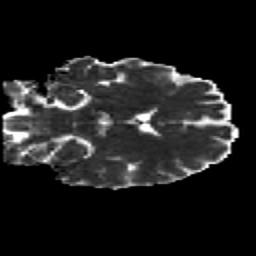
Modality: MD
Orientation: coronal
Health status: healthy
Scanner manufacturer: siemens
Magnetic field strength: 3 T
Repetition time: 12 s
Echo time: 0.092 s